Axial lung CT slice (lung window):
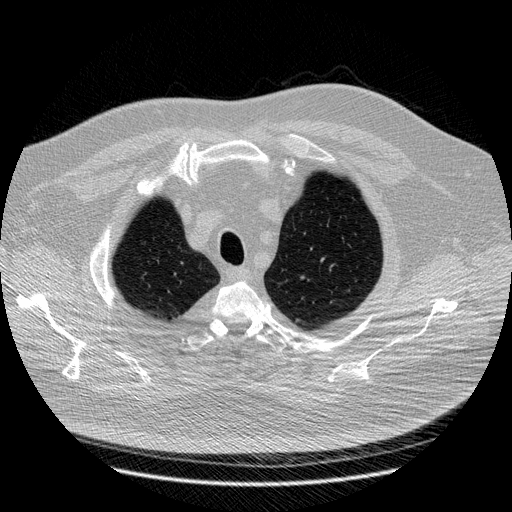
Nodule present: no